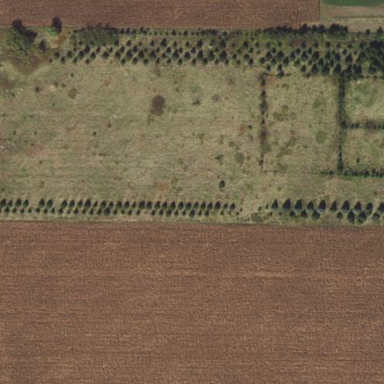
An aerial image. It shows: Plant nursery with trees.